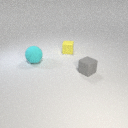
large cyan rubber sphere to the left of small yellow rubber cube